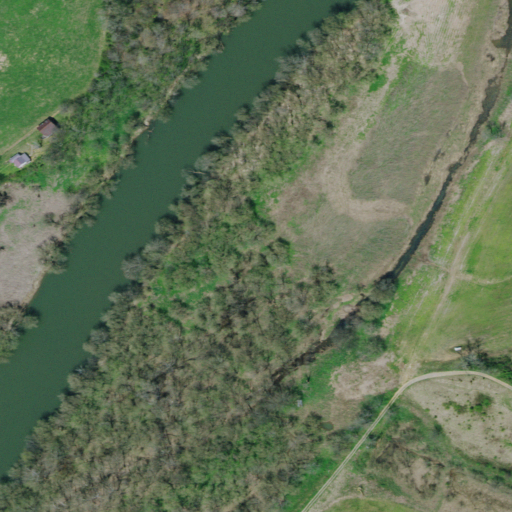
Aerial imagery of island in Tennessee named Jones Island containing pasture, woody wetlands, deciduous forest, open water, open development, and herbaceous wetlands